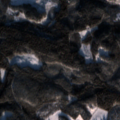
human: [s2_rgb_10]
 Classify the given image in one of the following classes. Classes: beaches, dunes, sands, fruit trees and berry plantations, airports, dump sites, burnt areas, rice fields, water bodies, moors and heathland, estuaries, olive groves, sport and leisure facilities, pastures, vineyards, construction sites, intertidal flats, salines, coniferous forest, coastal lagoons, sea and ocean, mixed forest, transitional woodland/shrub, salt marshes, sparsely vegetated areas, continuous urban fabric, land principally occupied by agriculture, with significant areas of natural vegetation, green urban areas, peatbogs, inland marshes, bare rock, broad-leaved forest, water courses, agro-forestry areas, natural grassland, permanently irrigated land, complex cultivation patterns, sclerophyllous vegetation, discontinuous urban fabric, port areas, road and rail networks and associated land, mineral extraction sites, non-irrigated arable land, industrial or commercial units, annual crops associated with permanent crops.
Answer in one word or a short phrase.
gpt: non-irrigated arable land, coniferous forest, mixed forest, transitional woodland/shrub